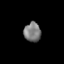
Tissue: skin
Cell type: T cells
Senescence score: 0.2019
Nuclear area (px): 322
Mean DAPI intensity: 123.556